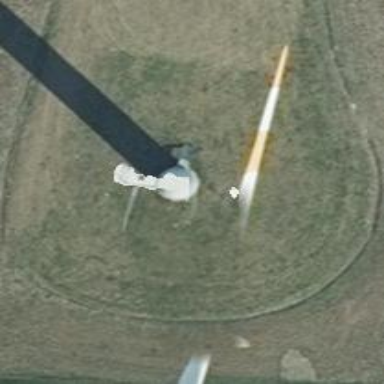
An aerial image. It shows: Wind-powered generator.